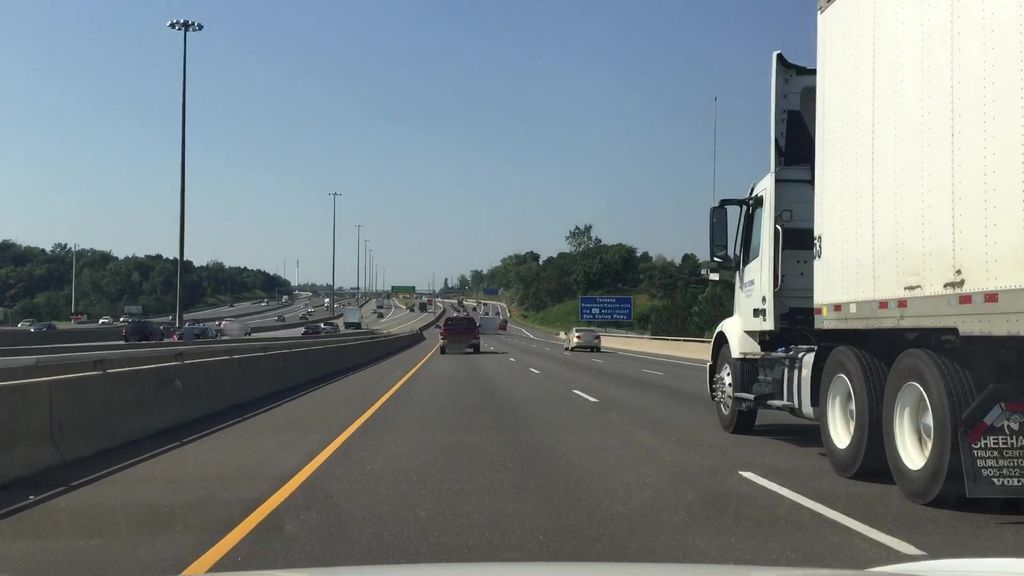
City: toronto